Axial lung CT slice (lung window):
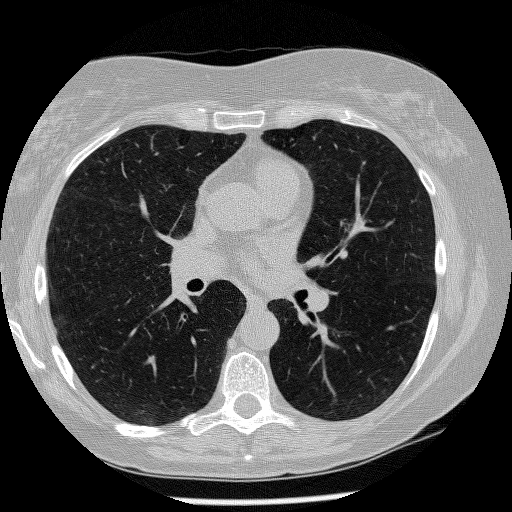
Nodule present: no